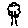
Label: tree